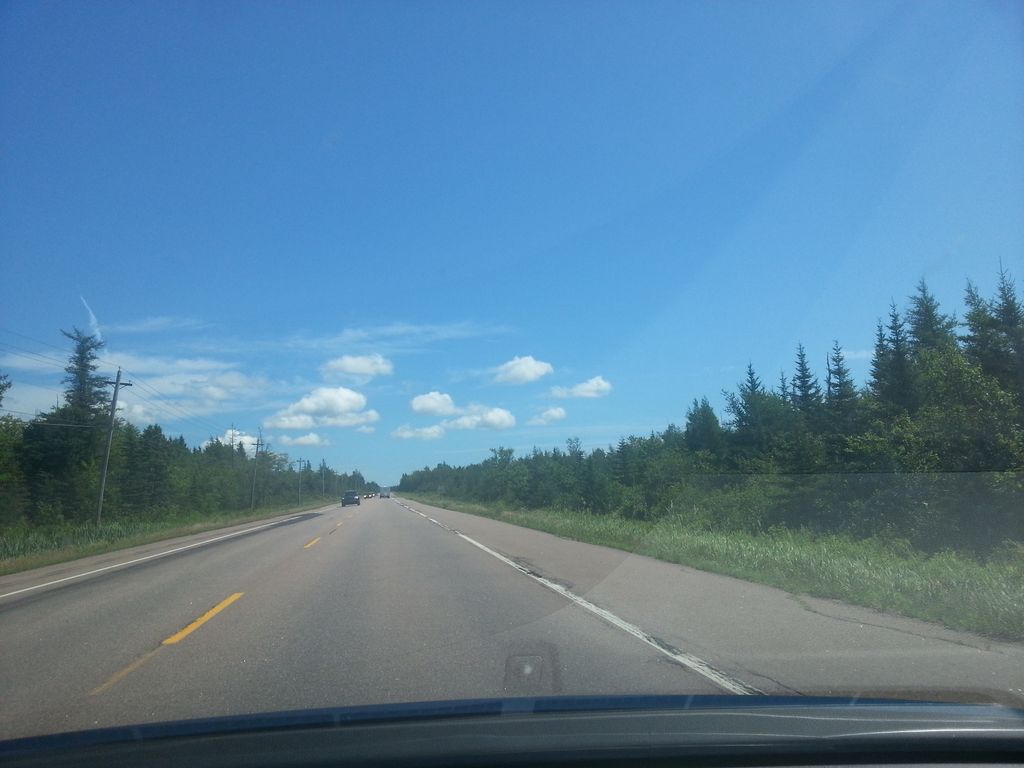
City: charlottetown